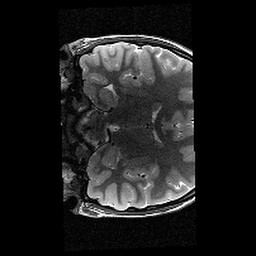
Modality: T2w
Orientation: coronal
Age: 9
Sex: male
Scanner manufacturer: siemens
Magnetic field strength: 3 T
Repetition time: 9.23 s
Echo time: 0.067 s